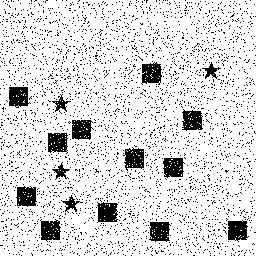
Squares: 12
Triangles: 0
Stars: 4
Total shapes: 16